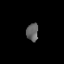
Tissue: lung
Cell type: Myeloid cells
Senescence score: 0.5523
Nuclear area (px): 210
Mean DAPI intensity: 99.11